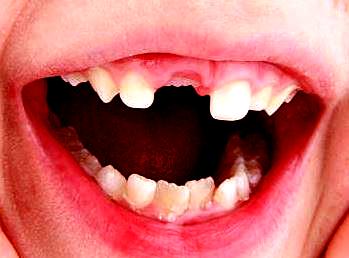
Condition: hypodontia